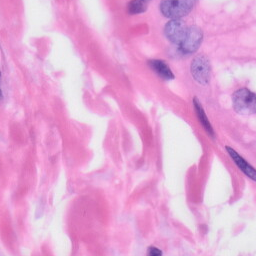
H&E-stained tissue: Skin